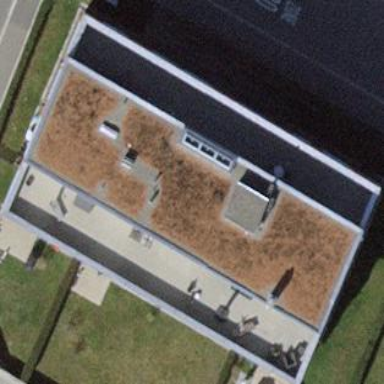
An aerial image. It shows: Flat-roofed building.